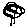
Label: tree